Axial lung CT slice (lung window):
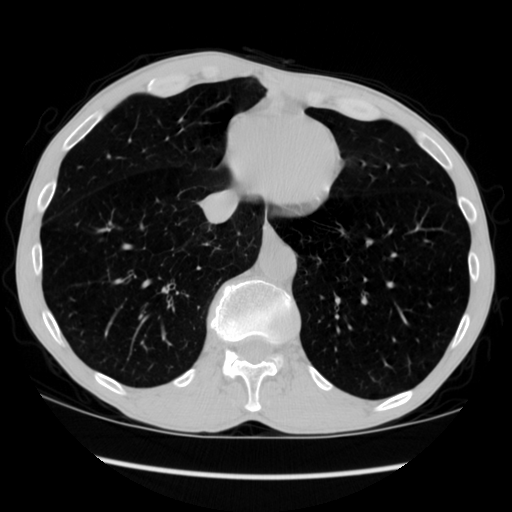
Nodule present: no